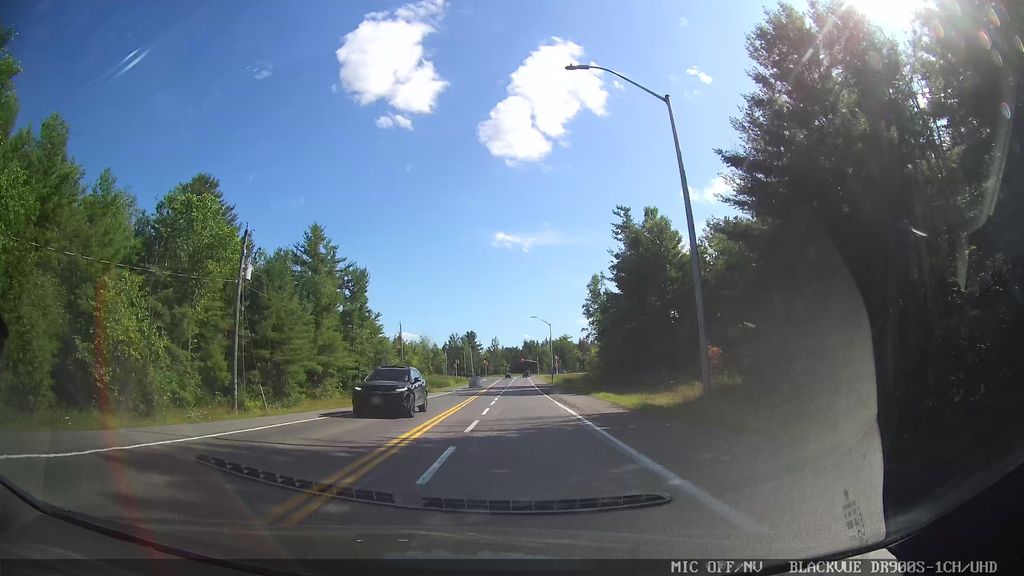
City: ottawa-gatineau